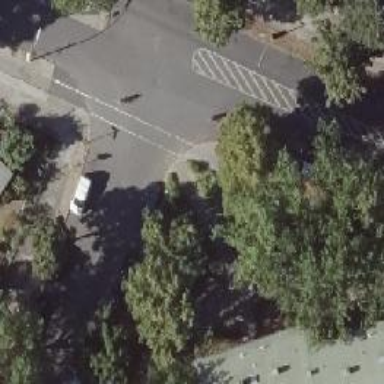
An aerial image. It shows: Unclassified road with asphalt surface. There are parallel on-street parking lanes on both sides of the road.